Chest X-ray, PA view. Patient: 50 years old, sex M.
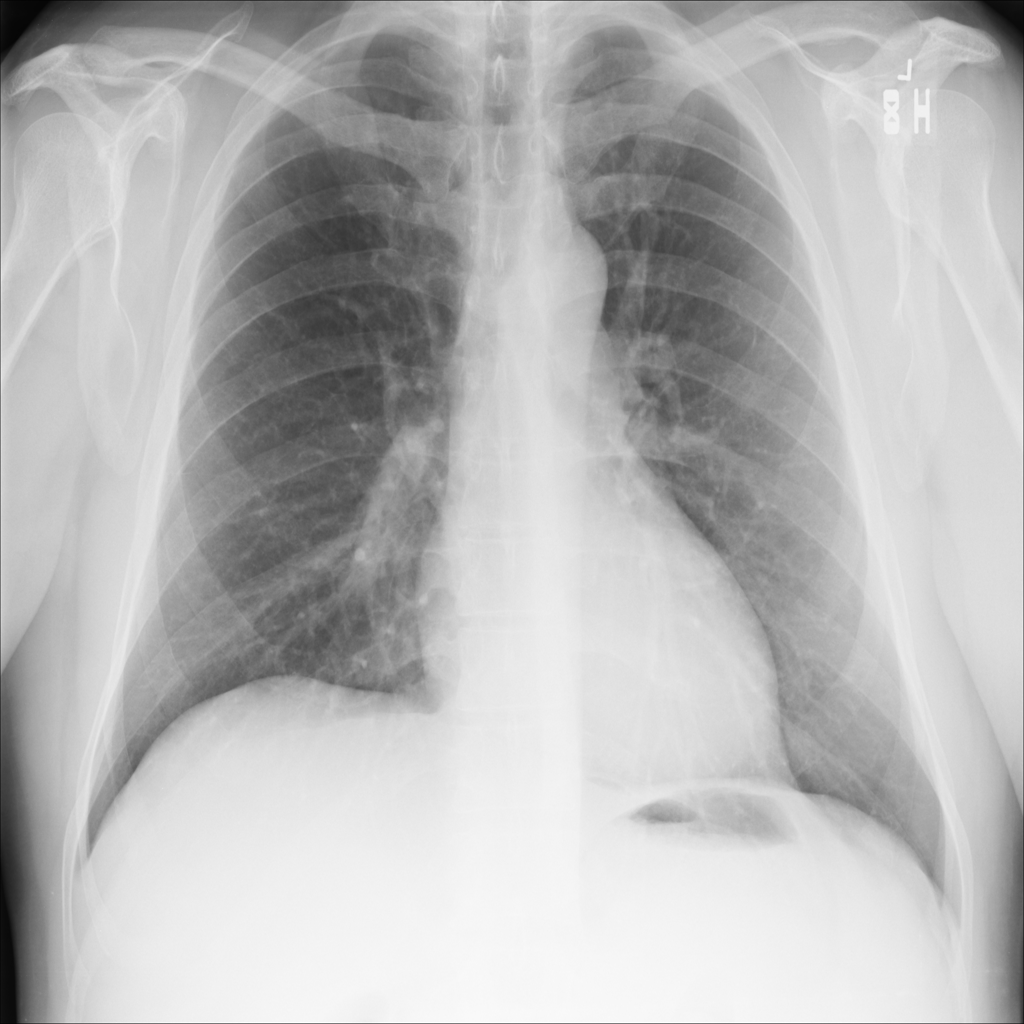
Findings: No Finding